Question: In matlab, I implemented the sum of series (x^k) / (2*k) when k is from 1 to 6, as following:
'''
syms x;
syms k real;
symsum(x^k/(2*k), k, 1, 6)
'''
The above sum has only one symbolic variable (x). Now I want to implement the following sum in Matlab (alpha and n are constant). As you can see, depending on the value of n, we will have different number of symbolic variables. For example, if n=2 then we have 2 symbolic variables x1 and x2. If n=4 then we have 4 symbolic variables x1,x2,x3 and x4. How can I implement this in Matlab?

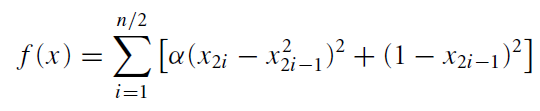
Answer: You can create a 1xN vector of symbolic variables, by using
'''
A=sym('A',[1 N]);
'''
and then the 'i'-th element is accessed using 'A(i)'.
See <URL> for more detail.
As for writing the sum, I can't really help. I think you may to use a for loop and specify the indices, i.e.
'''
S=0;
for i=1:N/2
S=S+alpha*(x(2*i)-x(2*i-1)^2)+(1-x(2*i-1))^2;
end
'''
but that doesn't simplify the answer at all. I'm not aware of a better method though.